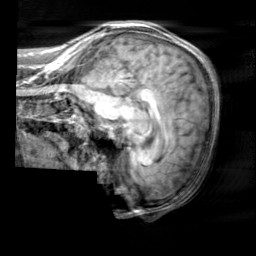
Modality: T1w
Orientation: sagittal
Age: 20
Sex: male
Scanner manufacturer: siemens
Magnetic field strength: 3 T
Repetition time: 2.3 s
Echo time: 0.00303 s